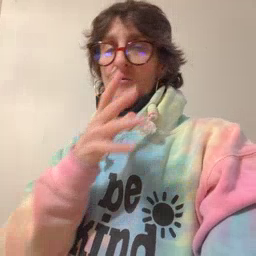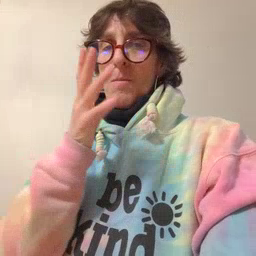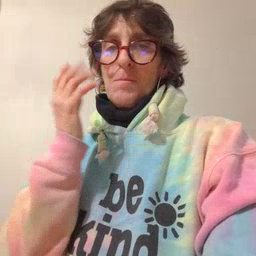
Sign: farm